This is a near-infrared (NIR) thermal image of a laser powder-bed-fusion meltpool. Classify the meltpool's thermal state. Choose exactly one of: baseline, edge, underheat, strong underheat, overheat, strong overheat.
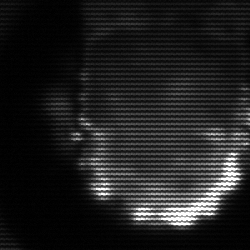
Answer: baseline